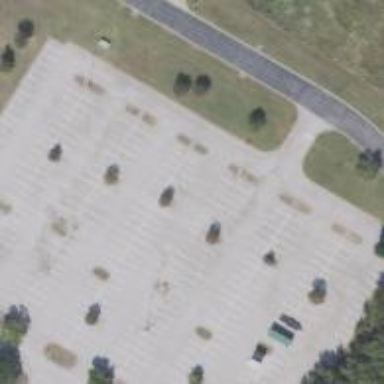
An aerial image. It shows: Parking area.